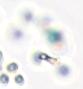
Label: Phaeocystis